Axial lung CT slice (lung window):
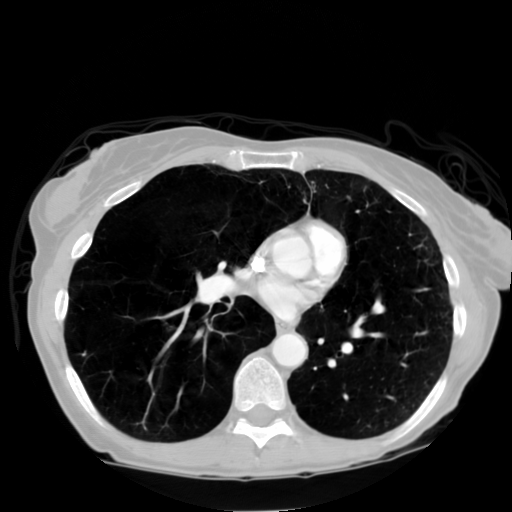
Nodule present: no